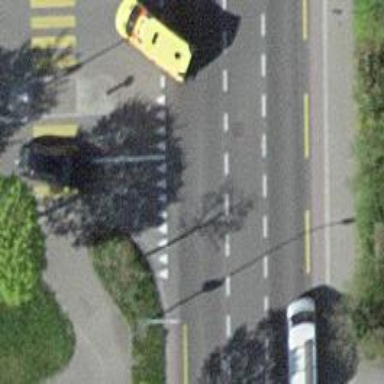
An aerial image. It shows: Road with "give way" sign.